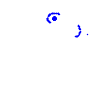
Particle: pion